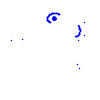
Particle: pion